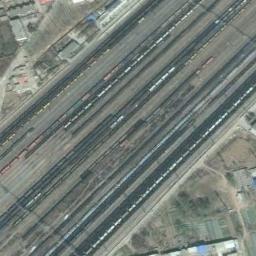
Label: railway